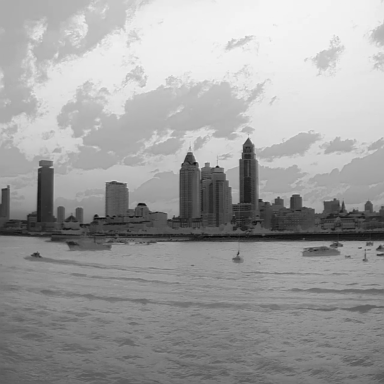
There are two objects shown in the infrared image, including a canoe, and a warship.